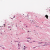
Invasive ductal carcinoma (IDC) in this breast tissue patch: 0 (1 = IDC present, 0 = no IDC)